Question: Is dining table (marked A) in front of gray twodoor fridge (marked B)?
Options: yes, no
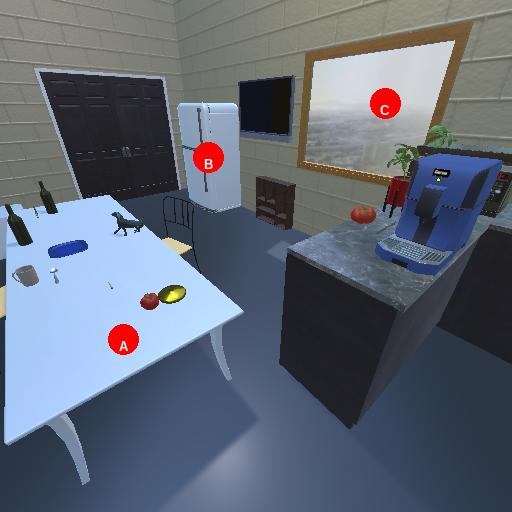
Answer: yes